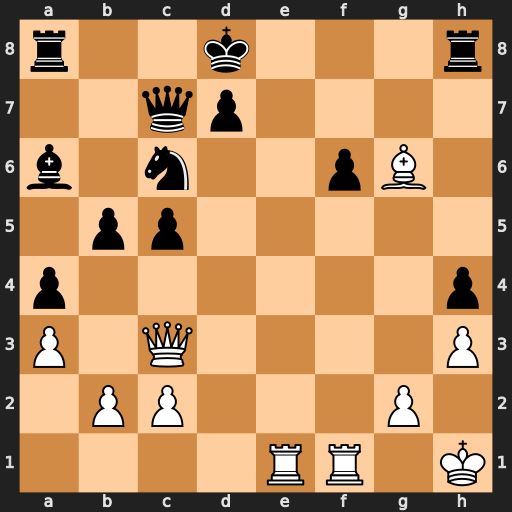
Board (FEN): r2k3r/2qp4/b1n2pB1/1pp5/p6p/P1Q4P/1PP3P1/4RR1K
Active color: w
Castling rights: -
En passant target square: -
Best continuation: Qxf6+ Kc8 Qxh8+